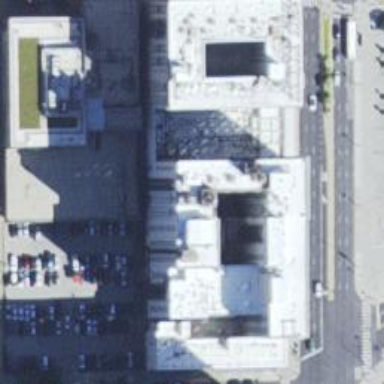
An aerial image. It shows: Tan hotel building.